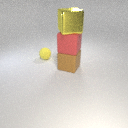
large red rubber cube below large yellow metal cube